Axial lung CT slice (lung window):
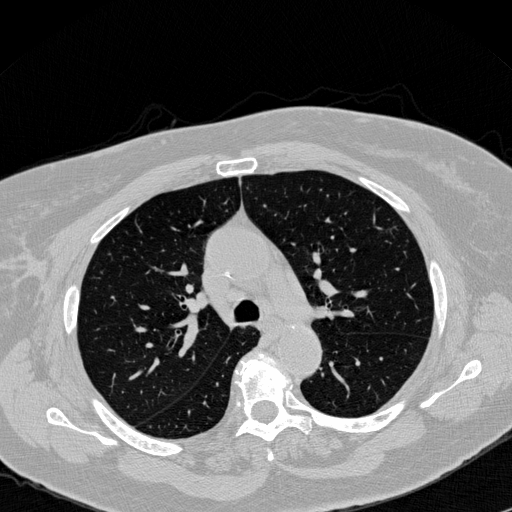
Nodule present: no